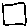
Label: square